Question: I am trying to reuse a assembled gwt compilation in another war. For this i am try to change the current maven module's packaging from 'war' to 'pom'. I then plan to use maven-assembly-plugin to zip up gwt's module js output and use that later on in another war module.
I tried changing the packaging tag from '<packaging>war</packaging>' to '<packaging>pom</packaging>' in pom.xml from <URL> . gwt-maven-plugin never enters into compilation. Instead, it skips compilation!!!!!
1. What is happening?
2. Is this expected?
3. Is there any workaround?

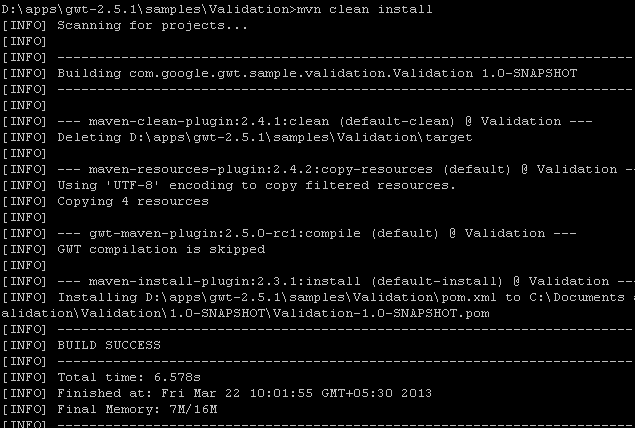
Answer: To join multiple gwt compiled modules into a single '.war' file, it is very easy with the <URL>
1. Package all your gwt examples as habitual (.war), and install them mvn install or mvn deploy if you have a private maven repo.
2. Create an empty maven module of type war, with no code but with the maven folder structure, you can put any additional stuff you need here like a global src/main/webapp/index.html.
3. Configure the new module to use the maven-dependency-plugin like shown below, and run mvn package: <dependency>
<groupId>my.group</groupId>
<artifactId>example1</artifactId>
<version>...</version>
<type>war</type>
</dependency>
...
<plugin>
<groupId>org.apache.maven.plugins</groupId>
<artifactId>maven-dependency-plugin</artifactId>
<executions>
<execution>
<id>unpack-gwt-examples</id>
<phase>prepare-package</phase>
<goals>
<goal>unpack-dependencies</goal>
</goals>
<configuration>
<includeGroupIds>my.group</includeGroupIds>
<includes>**/example1/**</includes>
<outputDirectory>${project.build.directory}/${project.artifactId}-${project.version}</outputDirectory>
</configuration>
</execution>
</executions>
</plugin>
Finally and related with the gwt-maven-plugin, like with any other maven pluging, it would be enough to select an appropriate phase of the pom-packaging life cycle (package, install or deploy):
'''
...
<packaging>pom</packaging>
...
<plugin>
<groupId>org.codehaus.mojo</groupId>
<artifactId>gwt-maven-plugin</artifactId>
...
<configuration>
...
</configuration>
<executions>
<execution>
<phase>package</phase>
<goals>
<goal>compile</goal>
</goals>
</execution>
</executions>
</plugin>
'''
Unfortunately, gwt-maven-plugin specifically disallows compilation when packaging is pom, take a look to <URL>